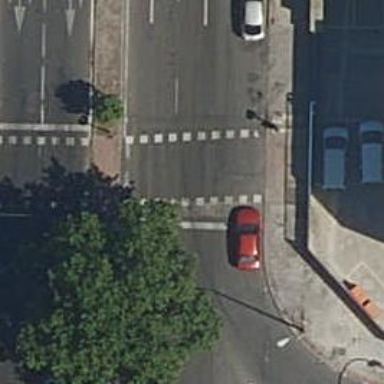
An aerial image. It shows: Crossing with traffic signals.